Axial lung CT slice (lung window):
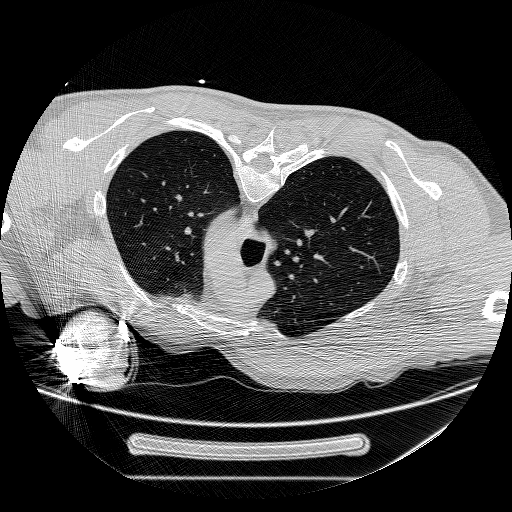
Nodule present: no